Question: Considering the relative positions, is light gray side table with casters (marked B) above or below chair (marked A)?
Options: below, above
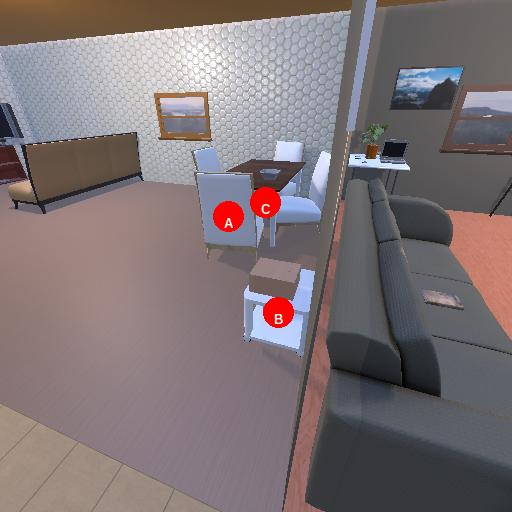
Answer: below